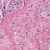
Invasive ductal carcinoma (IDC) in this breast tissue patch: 1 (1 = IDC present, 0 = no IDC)